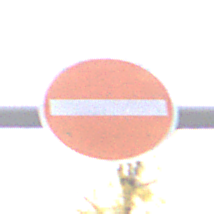
Verkehrszeichen: VerbotDerEinfahrt
Umgebung: Outdoor, Nature
Tageszeit: Midday
Wetter: Overcast
Licht: Natural
Jahreszeit: Autumn
Kontrast: LowContrast